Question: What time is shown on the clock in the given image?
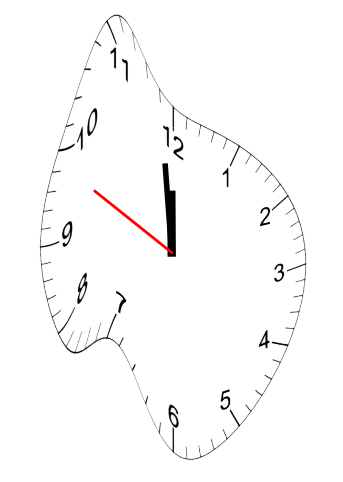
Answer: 11:58:49